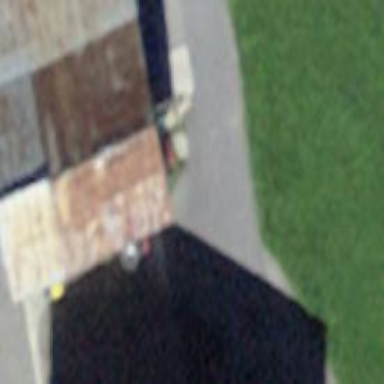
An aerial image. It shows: Barn.